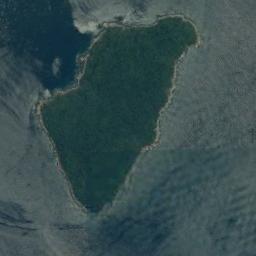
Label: island